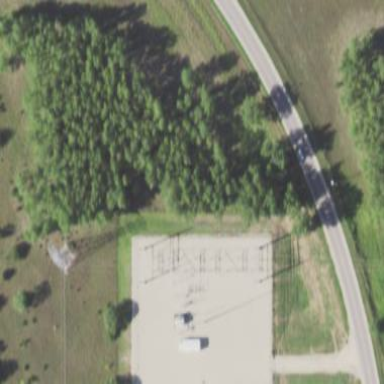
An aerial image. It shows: Power substation.